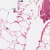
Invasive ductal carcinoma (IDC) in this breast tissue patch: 0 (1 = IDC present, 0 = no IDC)